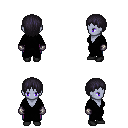
a pixel art fantasy rpg character, female body template, dark elf, purple skin, black robe, magenta pants, raven plain hairstyle, metal gloves, black shoes, four views (front, back, left, right), 2x2 character sprite sheet, small pixel art, hard edges, no anti-aliasing